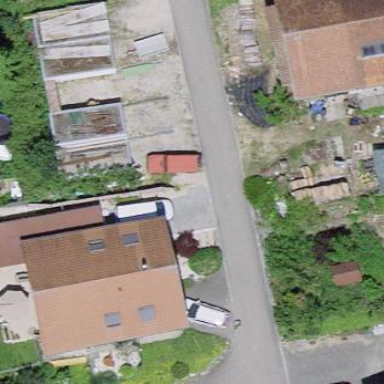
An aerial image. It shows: Residential building.